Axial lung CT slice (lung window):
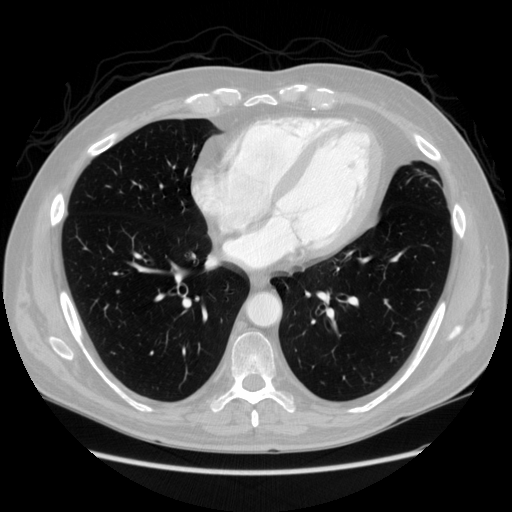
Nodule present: no